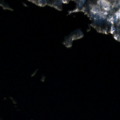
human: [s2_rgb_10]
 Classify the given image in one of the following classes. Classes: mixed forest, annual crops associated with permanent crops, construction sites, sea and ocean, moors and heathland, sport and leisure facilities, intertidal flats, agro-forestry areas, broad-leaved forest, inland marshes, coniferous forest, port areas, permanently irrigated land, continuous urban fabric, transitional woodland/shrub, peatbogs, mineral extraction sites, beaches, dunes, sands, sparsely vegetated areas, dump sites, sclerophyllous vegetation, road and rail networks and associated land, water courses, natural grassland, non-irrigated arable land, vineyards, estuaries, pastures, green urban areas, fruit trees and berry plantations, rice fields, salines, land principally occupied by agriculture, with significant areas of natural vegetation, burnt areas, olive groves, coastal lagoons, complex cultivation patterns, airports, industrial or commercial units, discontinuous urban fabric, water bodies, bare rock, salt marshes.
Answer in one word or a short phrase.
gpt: mixed forest, water bodies